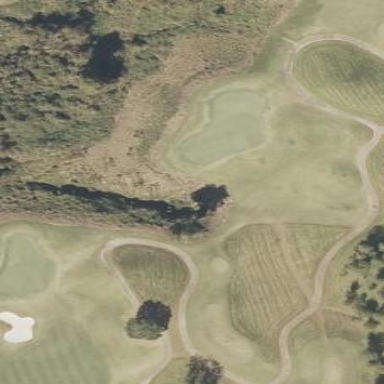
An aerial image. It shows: Area of rough grass used for golf.